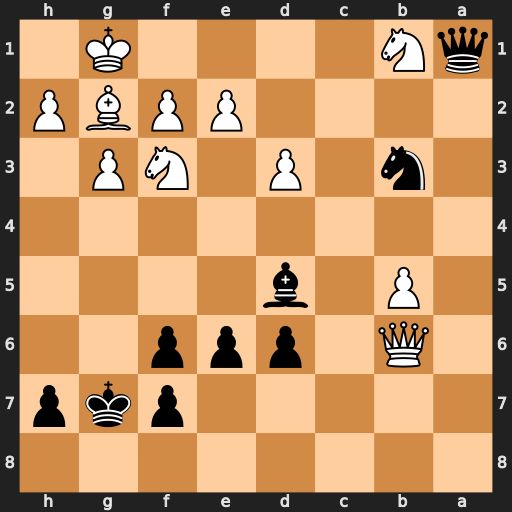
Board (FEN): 8/5pkp/1Q1ppp2/1P1b4/8/1n1P1NP1/4PPBP/qN4K1
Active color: b
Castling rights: -
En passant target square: -
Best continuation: Qxb1+ Bf1 Bxf3